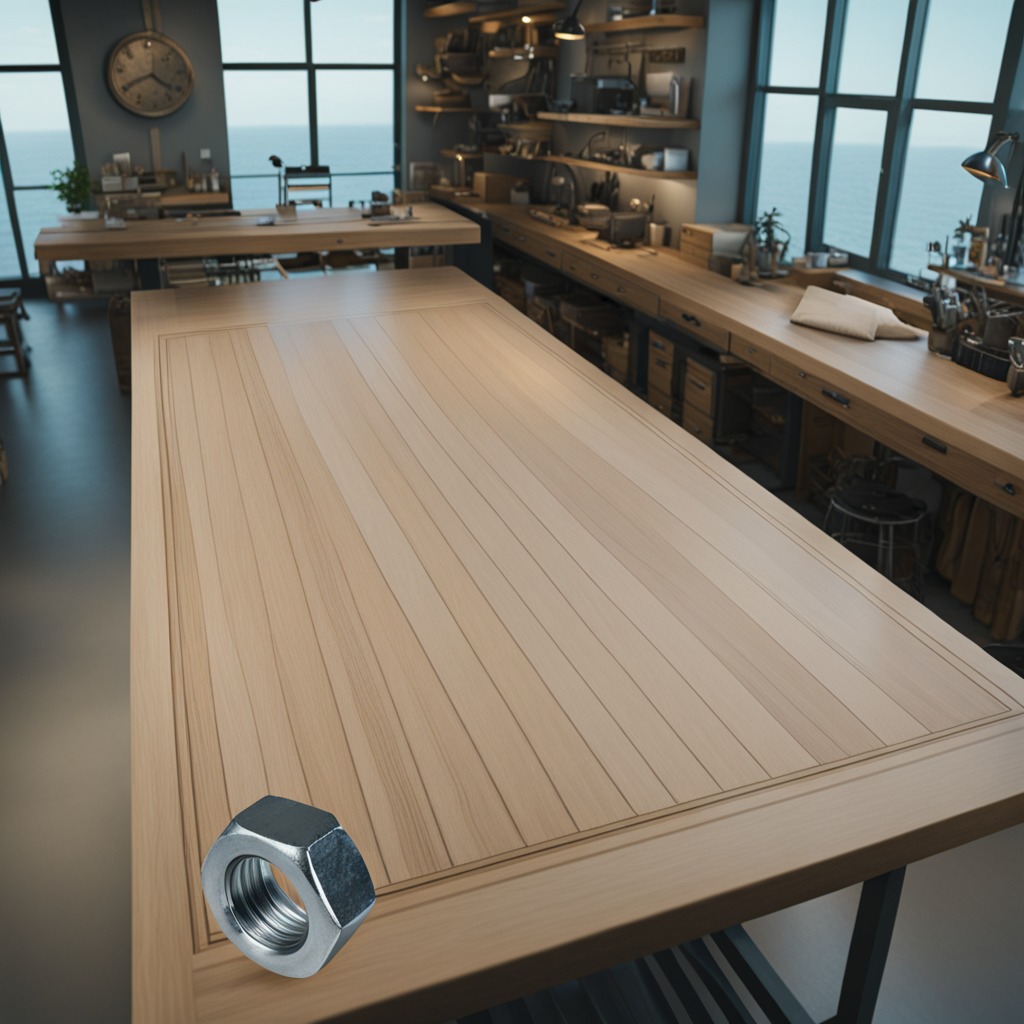
A metal nut lies on the workbench inside a coastal fishing gear workshop.